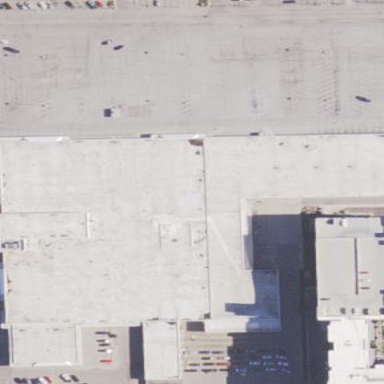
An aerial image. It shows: Commercial building with flat roof.